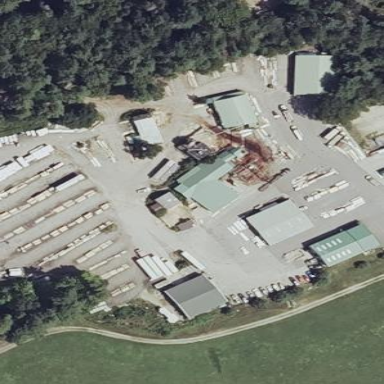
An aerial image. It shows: Industrial area with sawmill.